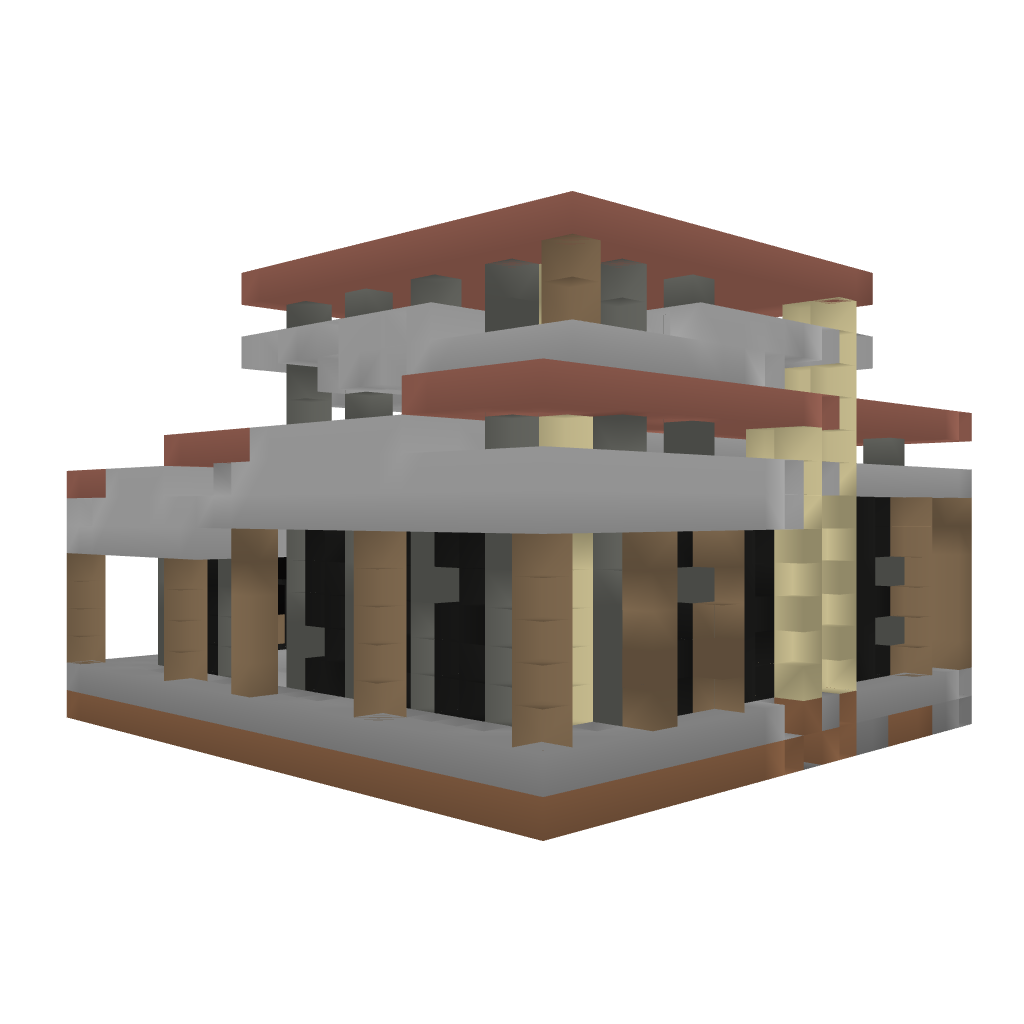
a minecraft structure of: Modern/Tropical Apartment